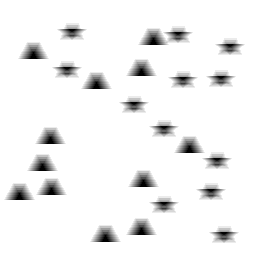
Squares: 0
Triangles: 12
Stars: 12
Total shapes: 24